Question: I have an excel spreadsheet like the following:

That results in nine models with that attributes:
- - -
I tried to find a solution using Laravel Excel but I'm stuck. The problem is that one row becomes three rows and I don't know how to achive that since I can't overwrite the rows.
'''
<?php
namespace App\Imports;
use App\Models\MyModel;
use Maatwebsite\Excel\Concerns\OnEachRow;
use Maatwebsite\Excel\Concerns\ToModel;
use Maatwebsite\Excel\Row;
//use Maatwebsite\Excel\Concerns\WithMapping;
class ForecastImport implements ToModel, OnEachRow
{
function headingRow(): int { return 2; }
/**
* @param array $row
*
* @return \Illuminate\Database\Eloquent\Model|null
*/
public function model(array $row)
{
dd($row);
return new MyModel([
'group' => $row[0],
'column' => $row[1],
'value' => $row[2]
]);
}
public function onRow(Row $row)
{
$entries = array_map(function($entry) {
return [
'group' => $entry[0],
'column' => $entry[1],
'value' => $rowentry2]
];
}, array_chunk($row->toArray(), 3));
/*foreach($entries as $entry) {
$this->model($entry);
}*/
// One row became three
return $entries;
}
}
'''
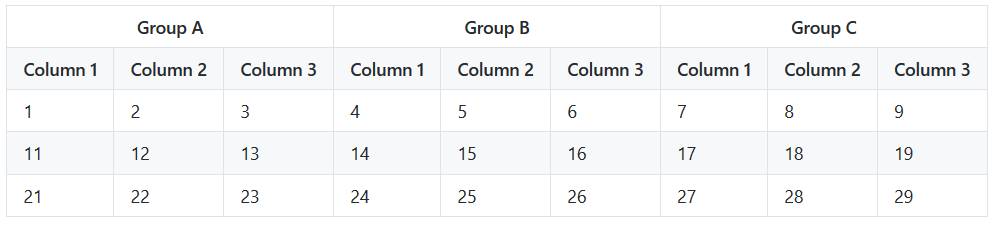
Answer: I figured, it would be the cleanest way if '$rows' would be instance properties that could be modified beforehand so that 'onRow()', 'model()' and similar methods would get the real "rows". Other solutions look rather hacky to me since I just need to modify the raw input and would like to continue as usual after that which can't be done with the other solutions. Since '$rows' isn't an instance property, I needed to make several changes:
app/Extends/Maatwebsite/Excel/TransformRows.php
'''
namespace App\Extends\Maatwebsite\Excel;
interface TransformRows
{
public function transformRows(array $rows): array;
}
'''
app/Extends/Maatwebsite/Excel/Sheet.php
'''
namespace App\Extends\Maatwebsite\Excel;
use Maatwebsite\Excel\Sheet as ExcelSheet;
class Sheet extends ExcelSheet
{
public $test = 'test';
private array $rows = [];
/**
* @param object $import
* @param int|null $startRow
* @param null $nullValue
* @param bool $calculateFormulas
* @param bool $formatData
*
* @return array
*/
public function toArray($import, int $startRow = null, $nullValue = null, $calculateFormulas = false, $formatData = false)
{
$rows = parent::toArray($import, $startRow, $nullValue, $calculateFormulas, $formatData);
if ($import instanceof TransformRows) {
$rows = $import->transformRows($rows);
}
$this->rows = $rows;
return $rows;
}
}
'''
app/Extends/Maatwebsite/Excel/Reader.php
'''
namespace App\Extends\Maatwebsite\Excel;
use Maatwebsite\Excel\Reader as BaseReader;
use App\Extends\Maatwebsite\Excel\Sheet;
use Maatwebsite\Excel\Concerns\SkipsUnknownSheets;
use Maatwebsite\Excel\Exceptions\SheetNotFoundException;
class Reader extends BaseReader
{
/**
* @param $import
* @param $sheetImport
* @param $index
*
* @return Sheet|null
* @throws \PhpOffice\PhpSpreadsheet\Exception
* @throws SheetNotFoundException
*/
protected function getSheet($import, $sheetImport, $index)
{
try {
return Sheet::make($this->spreadsheet, $index);
} catch (SheetNotFoundException $e) {
if ($import instanceof SkipsUnknownSheets) {
$import->onUnknownSheet($index);
return null;
}
if ($sheetImport instanceof SkipsUnknownSheets) {
$sheetImport->onUnknownSheet($index);
return null;
}
throw $e;
}
}
}
'''
app/Providers/AppServiceProvider.php
'''
namespace App\Providers;
use App\Extends\Sheet as ExtendsSheet;
use App\Extends\Maatwebsite\Excel\Reader as ExtendsReader;
use Illuminate\Support\ServiceProvider;
use Maatwebsite\Excel\Excel;
use Maatwebsite\Excel\Files\Filesystem;
use Maatwebsite\Excel\QueuedWriter;
use Maatwebsite\Excel\Sheet;
use Maatwebsite\Excel\Writer;
class AppServiceProvider extends ServiceProvider
{
/**
* Register any application services.
*
* @return void
*/
public function register()
{
$this->app->bind('excel', function ($app) {
return new Excel(
$app->make(Writer::class),
$app->make(QueuedWriter::class),
$app->make(ExtendsReader::class),
$app->make(Filesystem::class)
);
});
}
}
'''